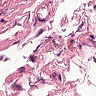
Metastatic tissue present: no